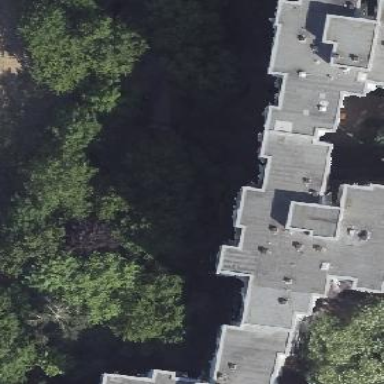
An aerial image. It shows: Grey flat-roofed apartments.